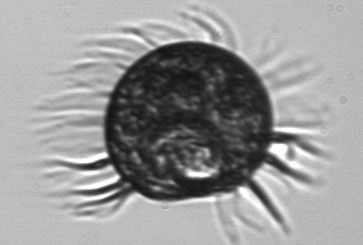
Label: Pelagostrobilidium